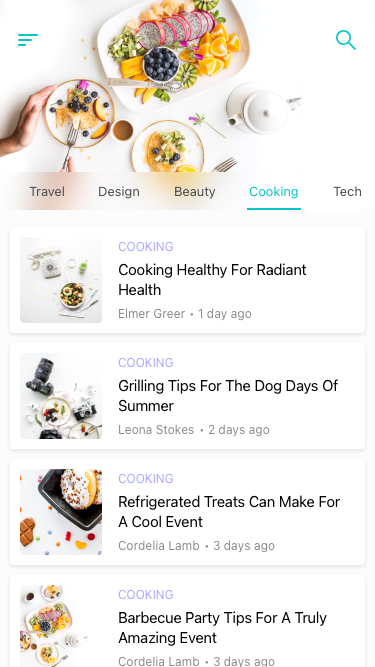
Text in this UI design:
Travel
Design
Beauty
Cooking
Tech
Cooking Healthy For Radiant Health
Cooking
Elmer Greer
• 1 day ago
Grilling Tips For The Dog Days Of Summer
Cooking
Leona Stokes
• 2 days ago
Refrigerated Treats Can Make For A Cool Event
Cooking
Cordelia Lamb
• 3 days ago
Barbecue Party Tips For A Truly Amazing Event
Cooking
Cordelia Lamb
• 3 days ago